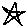
Label: star